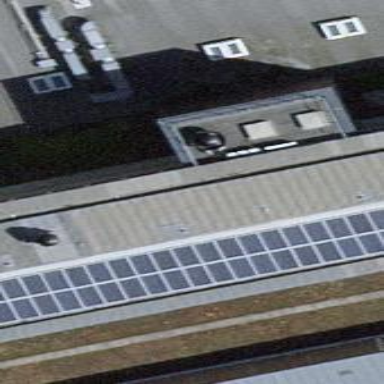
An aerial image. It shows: Solar power generator utilizing photovoltaic technology with solar photovoltaic panels.